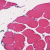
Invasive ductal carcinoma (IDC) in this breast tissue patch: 0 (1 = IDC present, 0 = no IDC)